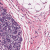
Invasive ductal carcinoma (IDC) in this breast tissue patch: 0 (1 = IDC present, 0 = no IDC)